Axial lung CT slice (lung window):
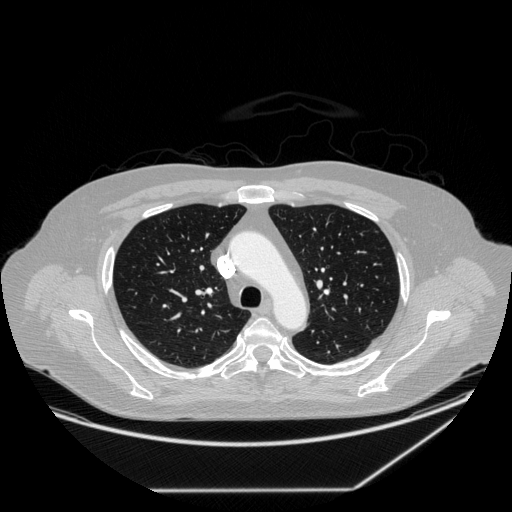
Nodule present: no